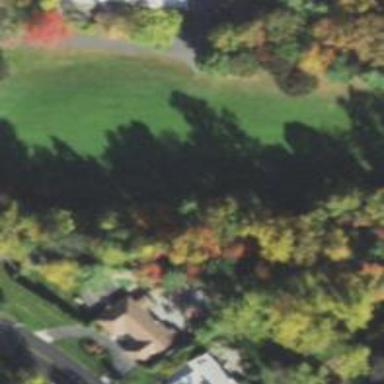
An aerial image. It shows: Golf hole.